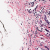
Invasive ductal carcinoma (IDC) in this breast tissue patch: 1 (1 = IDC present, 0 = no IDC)